Question: I have a default folder to store a file which is created by user.

I want to update the Output Path automatically when user type in the output name, they do not have to click on the button OK in order to show a full output path. Is there any ways to do it?
Thank you in advance!
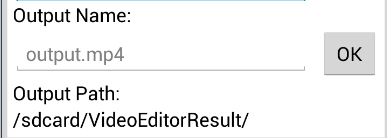
Answer: Assuming the outpath's name is ''a'' and the outputpath is 'b'. Use this:
'''
a.addTextChangedListener(new TextWatcher() {
public void afterTextChanged(Editable s) {}
public void beforeTextChanged(CharSequence s, int start,
int count, int after) {
}
public void onTextChanged(CharSequence s, int start,
int before, int count) {
if(s.length() != -1)
//edited here
b.setText(a.getText());
}
});
'''
Basically you are listening for textchanges in the editext where you want the information from, and then adding it to the 2nd texview